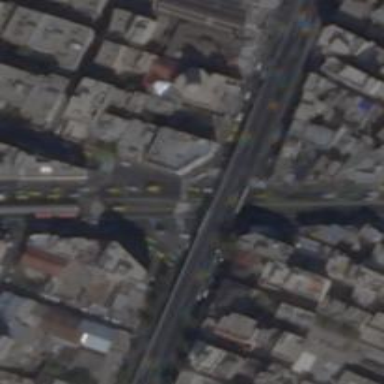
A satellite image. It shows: Primary highway bridge.